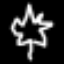
Label: leaf